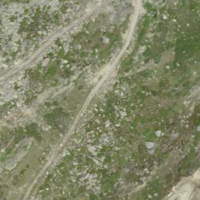
EUNIS habitat code: 26
Species observed at this site:
Oenanthe oenanthe